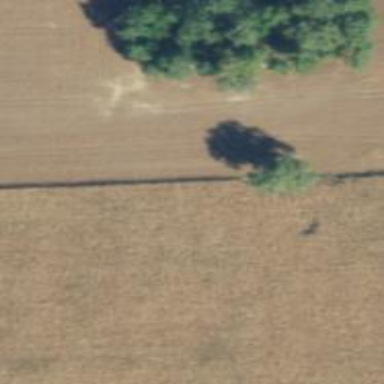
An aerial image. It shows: Row of trees in natural setting.